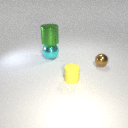
small brown metal sphere in front of large cyan metal sphere